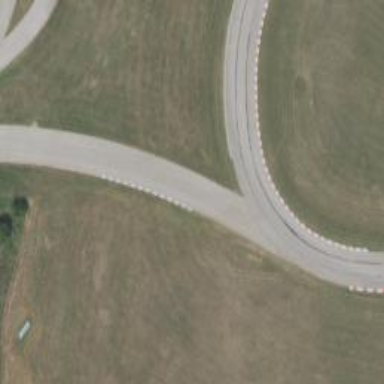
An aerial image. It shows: Raceway for motor sports.